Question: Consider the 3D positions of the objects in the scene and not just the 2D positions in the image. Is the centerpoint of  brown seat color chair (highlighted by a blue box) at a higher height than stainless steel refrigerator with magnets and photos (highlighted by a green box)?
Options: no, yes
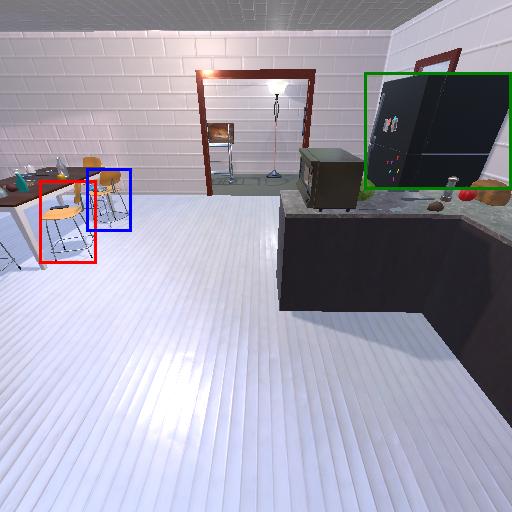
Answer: no